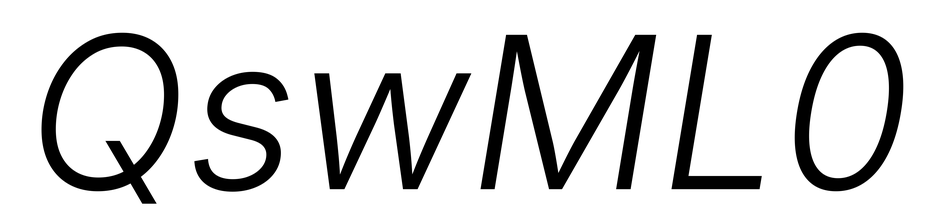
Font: Inter-Italic_Light_Italic